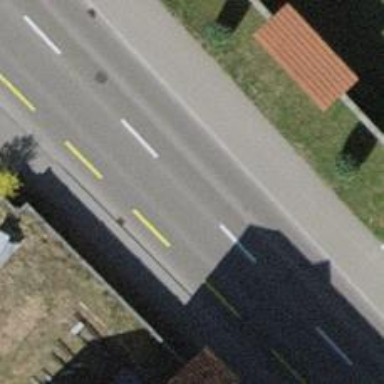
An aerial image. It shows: Secondary road with asphalt surface and dedicated cycle lane on the left.